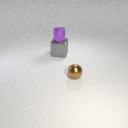
large gray metal cube behind small brown metal sphere